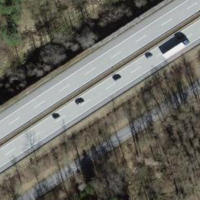
EUNIS habitat code: 57
Species observed at this site:
Buteo buteo
Corvus corone